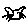
Label: cat